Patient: sex F, age 59
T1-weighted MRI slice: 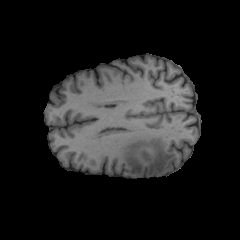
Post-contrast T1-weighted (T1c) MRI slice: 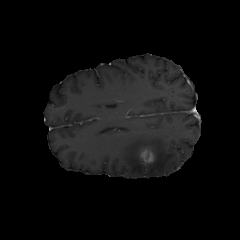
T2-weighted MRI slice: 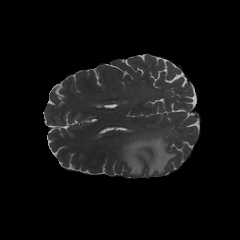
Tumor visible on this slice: yes
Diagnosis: Glioblastoma, IDH-wildtype
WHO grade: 4